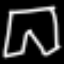
Label: pants